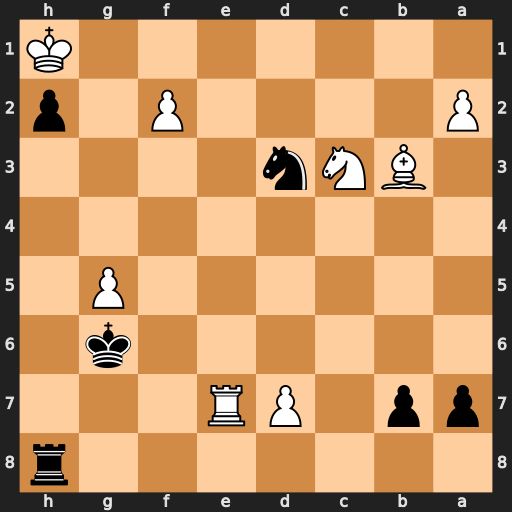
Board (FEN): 7r/pp1PR3/6k1/6P1/8/1BNn4/P4P1p/7K
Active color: b
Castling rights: -
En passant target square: -
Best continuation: Nxf2+ Kg2 h1=Q+